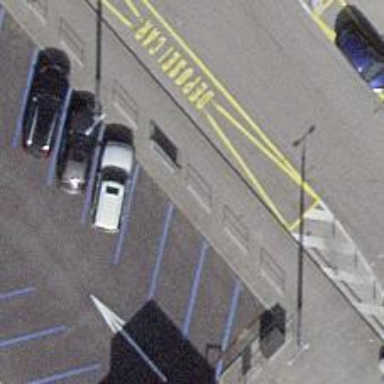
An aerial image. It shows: Lift gate barrier.